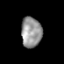
Tissue: prostate
Cell type: T cells
Senescence score: 0.3537
Nuclear area (px): 610
Mean DAPI intensity: 149.357